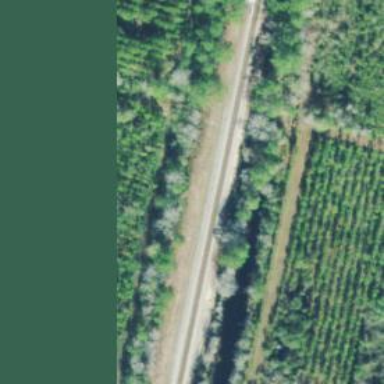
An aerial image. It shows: Railway track.